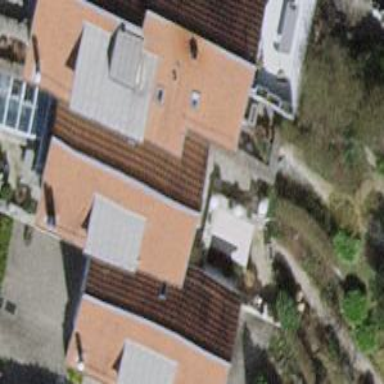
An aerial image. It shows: Building with tile roof.